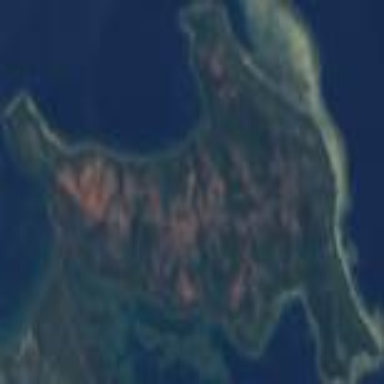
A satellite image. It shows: Island with natural coastline.